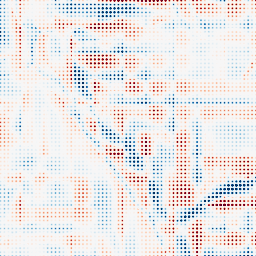
Category: wavelet
Decomposition family: wavelet_dwt
Decomposition parameters: wavelet: db2
level: 5
Upsampling method: sinc_blackman
Upsampling parameters: scale: 8
kernel_size: 4
Upsampling scale: 8